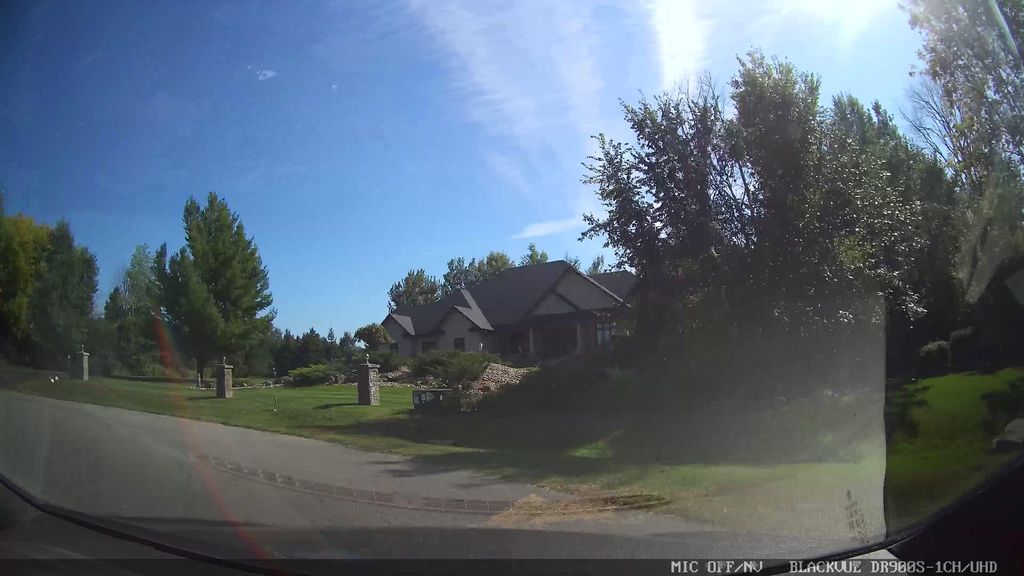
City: ottawa-gatineau